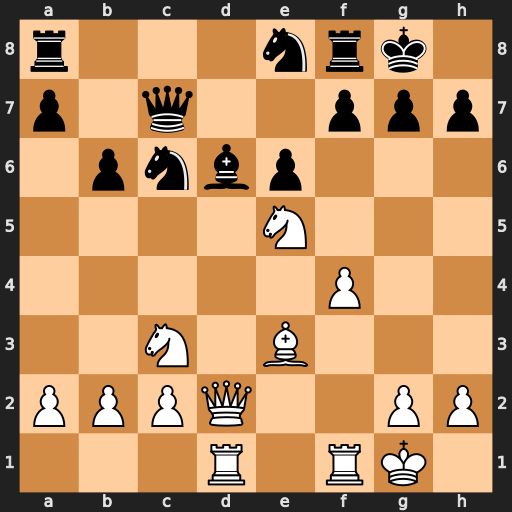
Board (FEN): r3nrk1/p1q2ppp/1pnbp3/4N3/5P2/2N1B3/PPPQ2PP/3R1RK1
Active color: w
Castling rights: -
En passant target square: -
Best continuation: Nb5 Bxe5 Nxc7